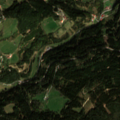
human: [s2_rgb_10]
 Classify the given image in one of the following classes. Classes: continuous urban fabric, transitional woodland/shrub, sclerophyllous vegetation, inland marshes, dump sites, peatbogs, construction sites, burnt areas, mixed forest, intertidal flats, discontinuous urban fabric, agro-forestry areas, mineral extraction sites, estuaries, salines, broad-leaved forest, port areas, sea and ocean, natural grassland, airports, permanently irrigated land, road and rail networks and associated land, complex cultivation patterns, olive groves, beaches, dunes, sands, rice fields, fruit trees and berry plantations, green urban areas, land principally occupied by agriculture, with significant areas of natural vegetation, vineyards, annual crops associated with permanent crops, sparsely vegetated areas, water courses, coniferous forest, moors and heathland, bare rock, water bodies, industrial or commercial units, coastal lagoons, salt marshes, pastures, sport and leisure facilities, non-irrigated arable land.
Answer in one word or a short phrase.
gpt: pastures, coniferous forest